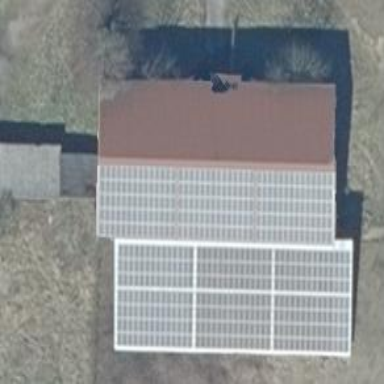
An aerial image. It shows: Small solar photovoltaic panel generator is producing electricity.